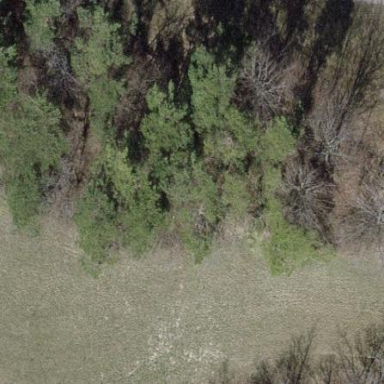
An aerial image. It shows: Forest area.